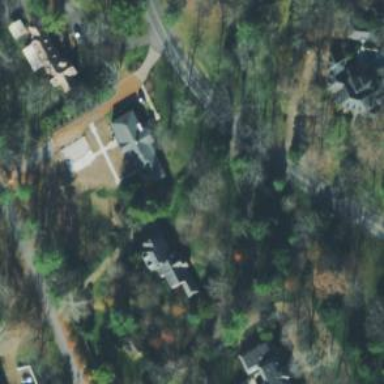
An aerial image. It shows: Driveway.